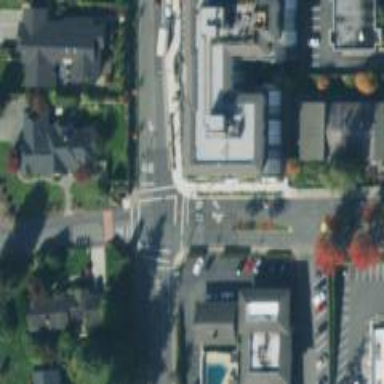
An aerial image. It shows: Footway located on traffic island.